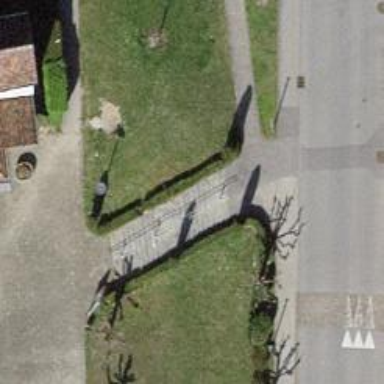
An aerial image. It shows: Set of steps on the road.